Question: I have to make a custom list view with custom header, ( different text in each headers) and different number of items below each header. I have been going through various section indexing examples but I think they are not relevant much to my answer.
Anybody please suggest me a good means to move around such type of list view in android.

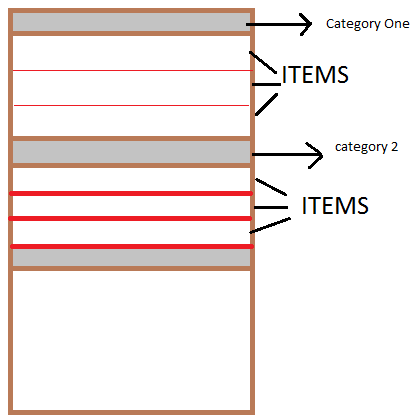
Answer: There's a very good library for this. I've used in a project or 2 myself. Check it out:
<URL>